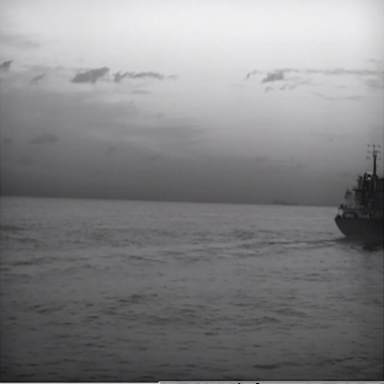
There is a liner in the infrared image.